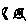
Label: moon